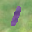
Label: 1